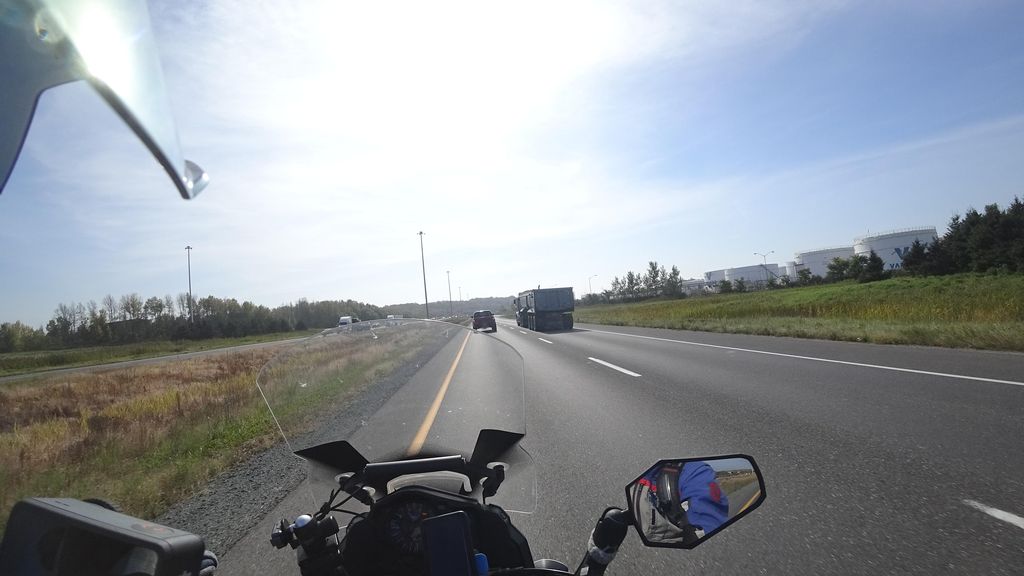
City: quebec_city